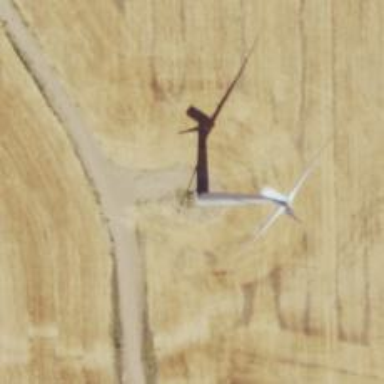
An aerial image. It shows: Wind turbine generator that utilizes wind as its source for generating electricity. It is of the horizontal axis type.